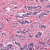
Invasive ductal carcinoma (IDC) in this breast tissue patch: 1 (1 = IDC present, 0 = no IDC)